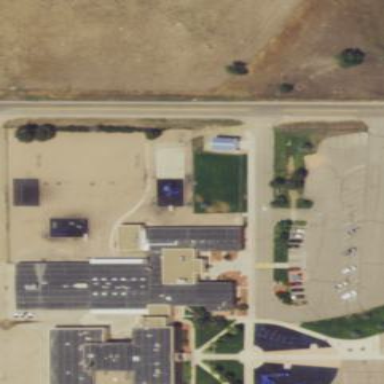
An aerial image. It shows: School.